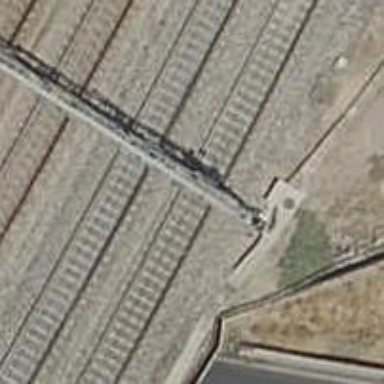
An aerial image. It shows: Bridge with electrified railway tracks featuring contact line.